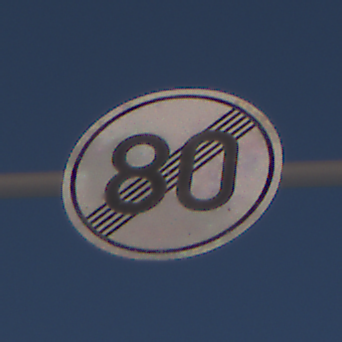
Verkehrszeichen: EndeGeschwindigkeit80
Umgebung: Outdoor, Nature
Tageszeit: MorningAfternoon
Wetter: PartlyCloudy
Licht: Natural
Jahreszeit: Winter
Kontrast: HighContrast